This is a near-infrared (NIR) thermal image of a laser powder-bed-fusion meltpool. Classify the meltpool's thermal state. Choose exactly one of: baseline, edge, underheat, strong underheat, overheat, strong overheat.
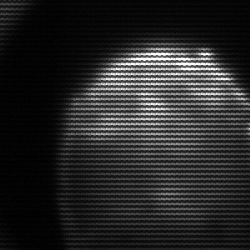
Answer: edge